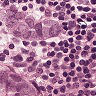
Metastatic tissue present: yes